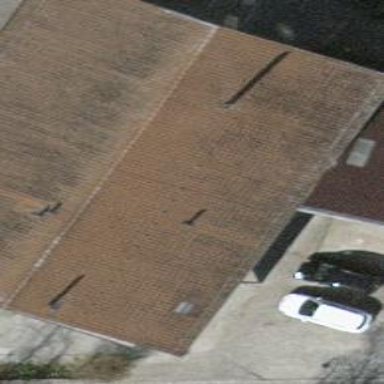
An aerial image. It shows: Farm building with gabled roof.